Interaction volume radius: 5 \u00c5
Interaction volume height: 45 \u00c5
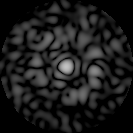
Disorder parameter: 0.8463